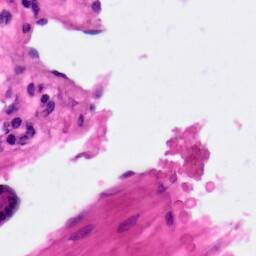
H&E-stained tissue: Pancreatic